Question: I have been trying to web scraping hotel reviews but on multiple page jumps, the url of the webpage doesn't change. So I am using webdriver from selenium to work this out. But I cannot use it in google collab in the first place. Any quick help will be really appreciated. Thanks!
Code :
'''
from selenium import webdriver
import requests
from bs4 import BeautifulSoup
import pandas as pd
# install chromium, its driver, and selenium
!apt-get update
!apt install chromium-chromedriver
!cp /usr/lib/chromium-browser/chromedriver /usr/bin
!pip install selenium
# set options to be headless, ..
from selenium import webdriver
options = webdriver.ChromeOptions()
options.add_argument('--headless')
options.add_argument('--no-sandbox')
options.add_argument('--disable-dev-shm-usage')
# open it, go to a website, and get results
wd = webdriver.Chrome('chromedriver',options=options)
driver = webdriver.chrome()
driver.get("https://www.goibibo.com/hotels/highland-park-hotel-in-trivandrum-1383427384655815037/?hquery={%22ci%22:%<PHONE>%22,%22co%22:%<PHONE>%22,%22r%22:%221-2-0%22,%22ibp%22:%22v15%22}&hmd=766931490eb7863d2f38f56c6185a1308de782c89dfeeea59d262b827ca15441bf50472cbfdc1ee84aeed8af756809a2e89cfd6eaea0fa308c1ca839e8c313d016ac0f5948658353cf30f1cd83050fd8e6adb2e55f2a5470cadeb0c28b7becc92ac44d81966b82408effde826d40fbff47525e09b5f145e321fe6d104e12933c066323798e33a911e0cbed7312fc1634f8f92fe502c8602556c9a02f34c047d04ff1400c995799156776c1a04e218d6486493edad5b0f7e51a5ea25f5f1cb4f5ed497ee9368137f6ec73b3b1166ee7c1a885920b90c98542e0270b4fa9004005cfe87a4d1efeaedc8e33a848f73345f09bec19153e8bf625cc7f9216e692a1bcc313e7f13a7fc091328b1fb43598bd236994fdc988ab35e70cf3a5d1856c0b0fa9794b23a1a958a5937ac6d258d121a75b7ce9fc70b9a820af43a8e9a3f279be65b5c6fbfff2ba20bfb0f3e3ee425f0b930bf671c50878a540c6a9003b197622b6ab22ae39e07b5174cb12bebbcd2a132bb8570e01b9e253c1bd83cb292de97a&cc=IN&reviewType=gi&vcid=3877384277955108166&srpFilters={%22type%22:[%22Hotel%22]}")
'''
Error:

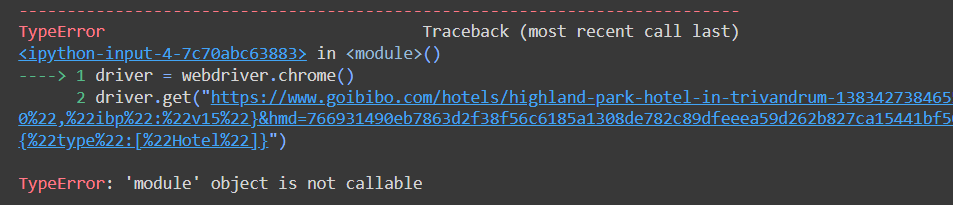
Answer: When you issue the command:
'''
!pip install selenium
'''
by default it installs the latest <URL>
Initially this line of code:
'''
wd = webdriver.Chrome('chromedriver',options=options)
'''
initiates the <URL> .
But the following line of code:
'''
driver = webdriver.chrome()
'''
is error prone as 'chrome()' is a module and is not as in:
'''
from selenium.webdriver.chrome.options import Options
'''
Hence you see the error:
'''
'module' object is not callable
'''
---
## Solution
The initial line initiates the <URL> as:
- <URL>
For the time being you can ignore the <URL> but you need to remove the line of code:
'''
driver = webdriver.chrome()
'''